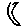
Label: moon